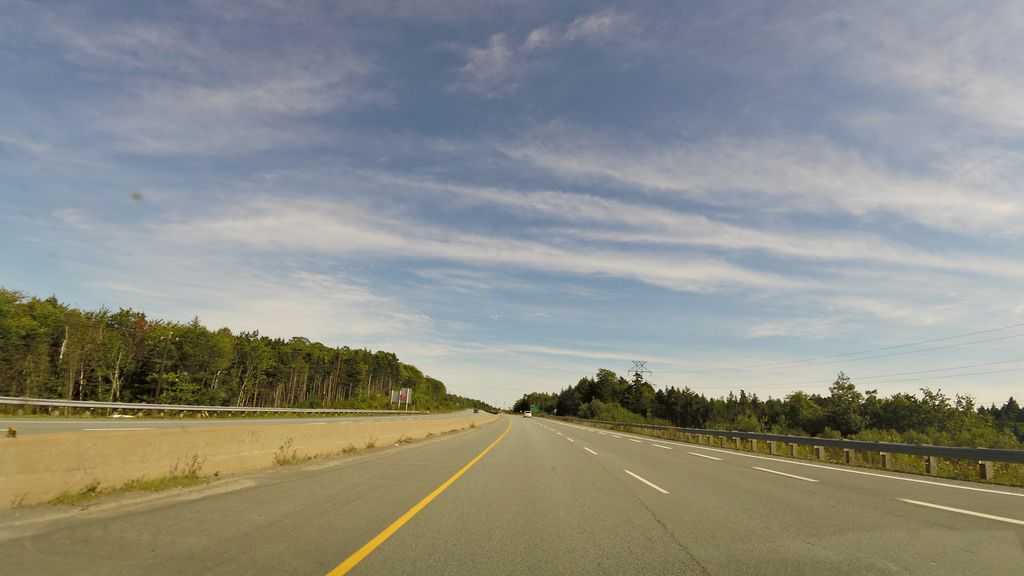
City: halifax